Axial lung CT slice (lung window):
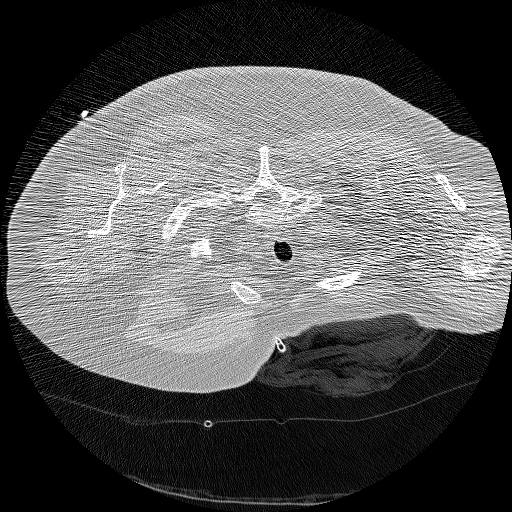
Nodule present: no